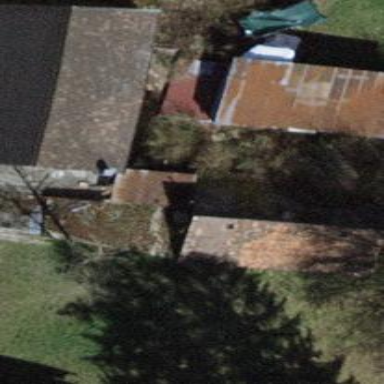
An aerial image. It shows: Shed building.